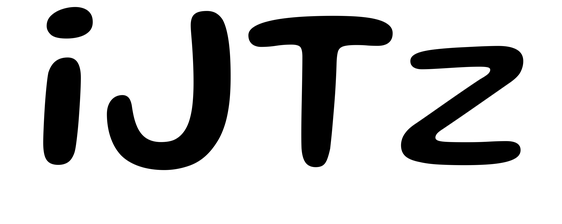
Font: Gluten_Regular